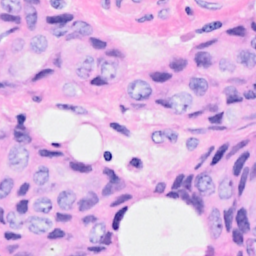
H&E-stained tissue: Breast